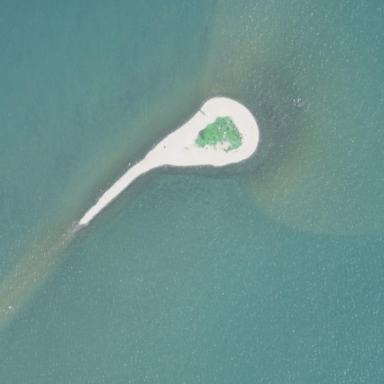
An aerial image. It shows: Islet.